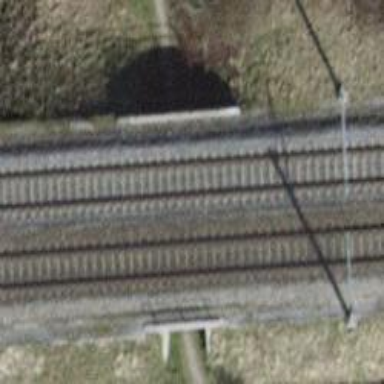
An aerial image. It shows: Railway bridge with electrified contact line. There is one track on the bridge.